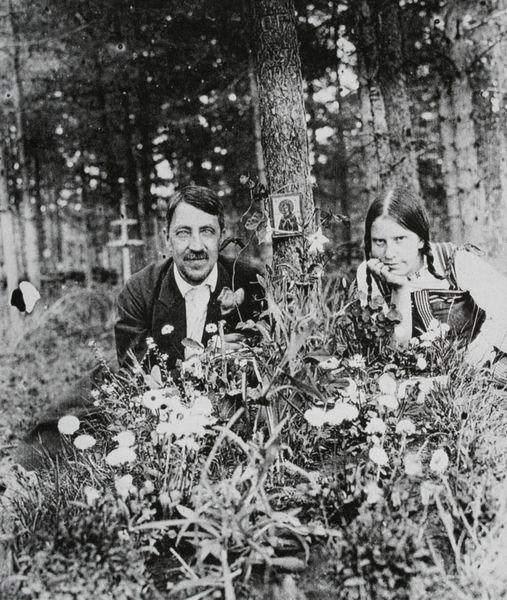
Titel: Michail Matjushin un dOlga Rosanowa am Grabmal von Jelena Guro
Schlagwörter: hand, mann, weiß, landschaft, mädchen, blumen, frisur, grau, haar, schwarz, augen, bild, portrait, porträt, gräser, pose, tochter, vater, pflanzen, mittelscheitel, scheitel, wald, schürze, zöpfe, tannen, schnäuzer, seitenscheitel, foto, fotografie, photographie, doppelportrait, doppelporträt, schwarzweiß, friedhof, posieren, photo, grab, rinde, bild im bild, träger, aufnahme, ducken, doppelkreuz, baret